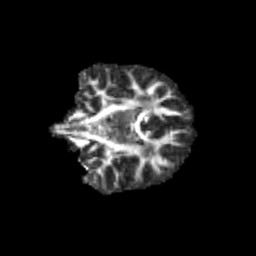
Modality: FA
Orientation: coronal
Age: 10
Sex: female
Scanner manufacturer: siemens
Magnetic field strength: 3 T
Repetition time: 3.8 s
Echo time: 0.07 s